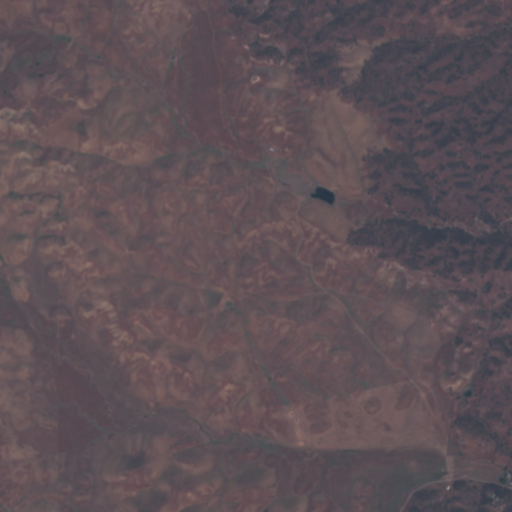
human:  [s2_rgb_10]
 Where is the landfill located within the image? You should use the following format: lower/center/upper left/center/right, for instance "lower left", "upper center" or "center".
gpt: There is no landfill in the image.